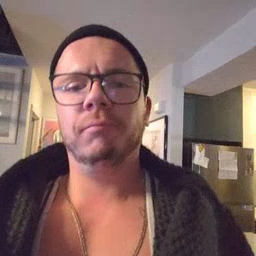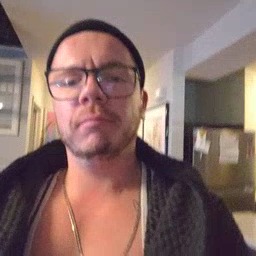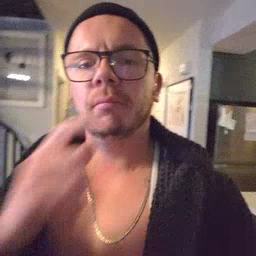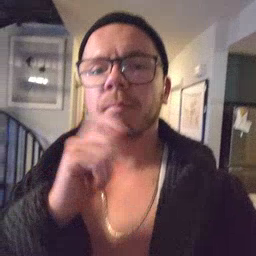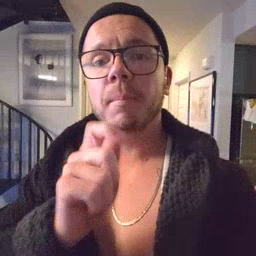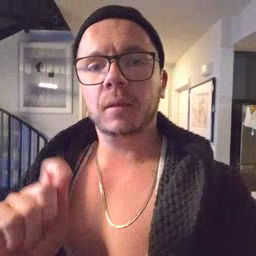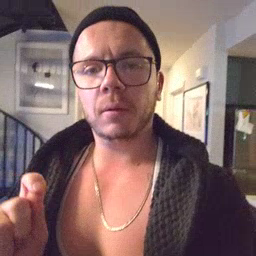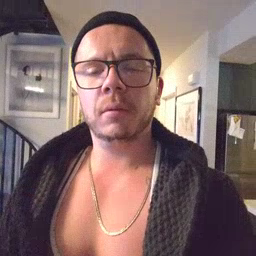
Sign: pencil